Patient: sex M, age 75
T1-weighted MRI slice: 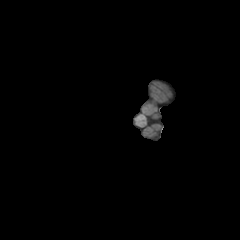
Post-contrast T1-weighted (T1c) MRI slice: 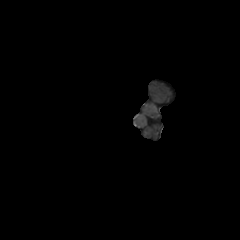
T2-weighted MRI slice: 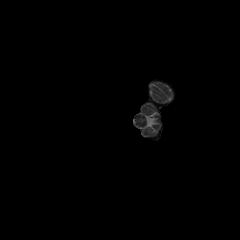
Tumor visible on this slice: no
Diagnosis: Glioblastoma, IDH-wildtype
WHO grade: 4